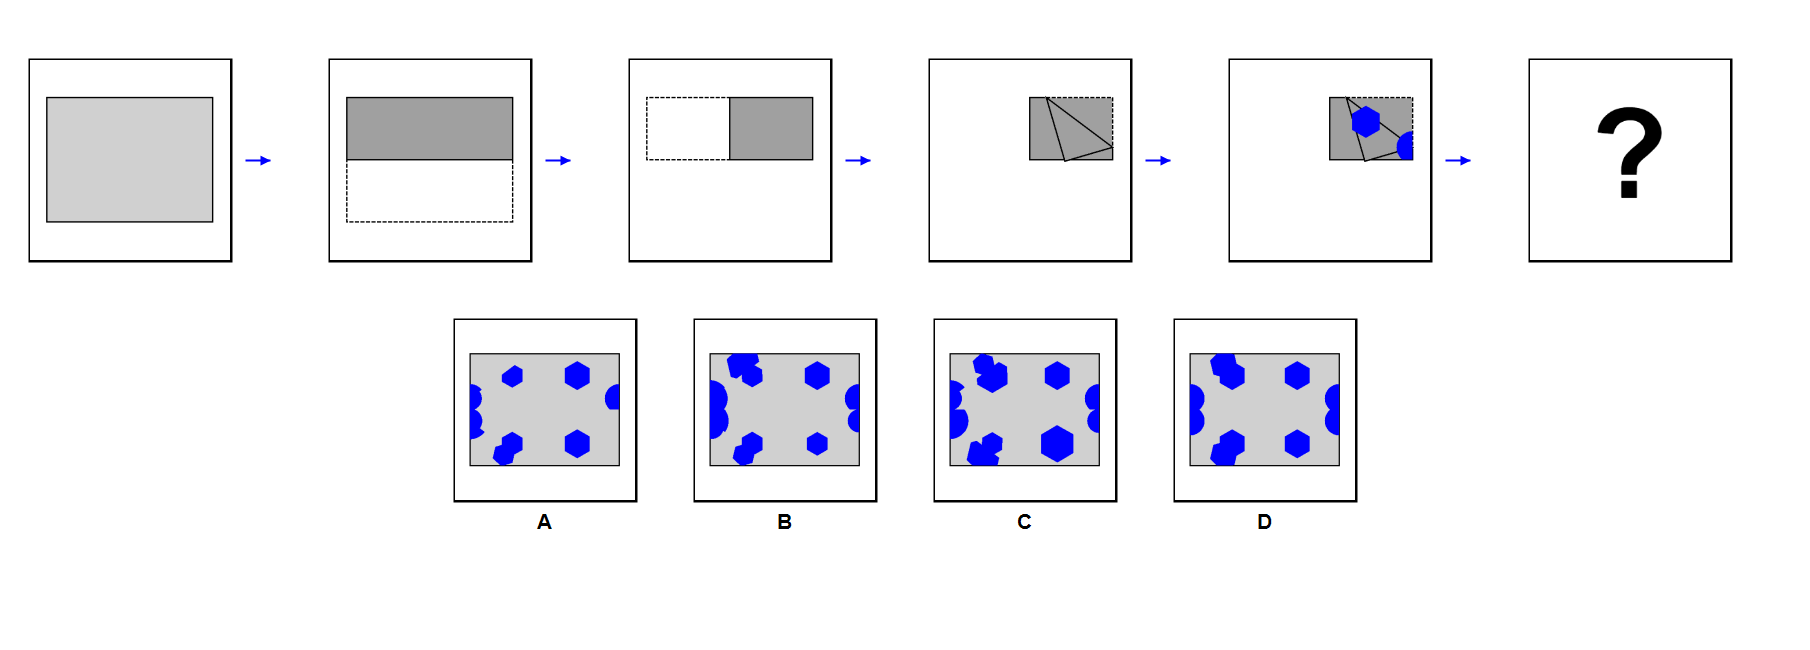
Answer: D